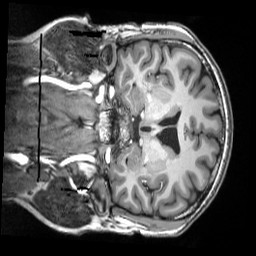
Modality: T1w
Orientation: coronal
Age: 30
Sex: male